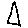
Label: triangle